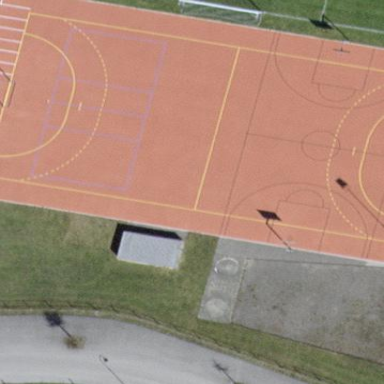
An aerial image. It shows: Basketball court on pitch.